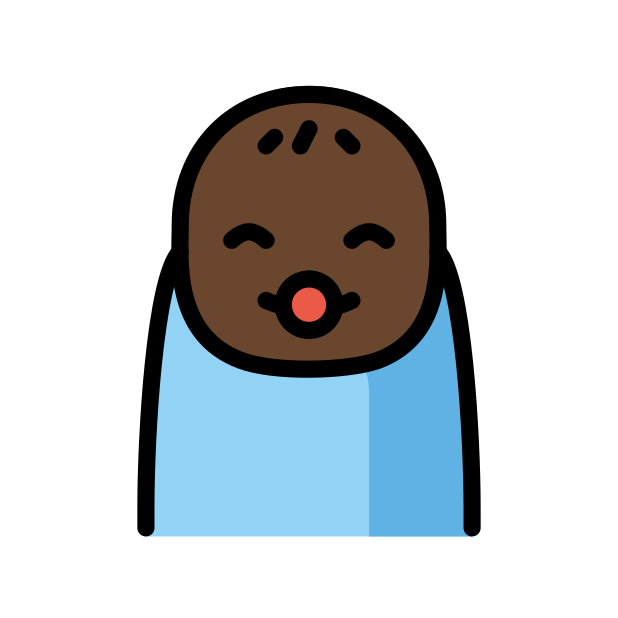
baby: dark skin tone